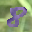
Label: 8